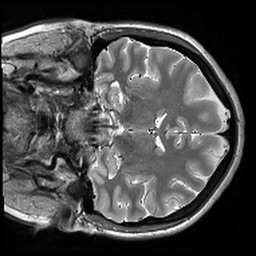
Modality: T2w
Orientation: coronal
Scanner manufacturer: siemens
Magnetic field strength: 3 T
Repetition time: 9.86 s
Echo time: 0.05 s